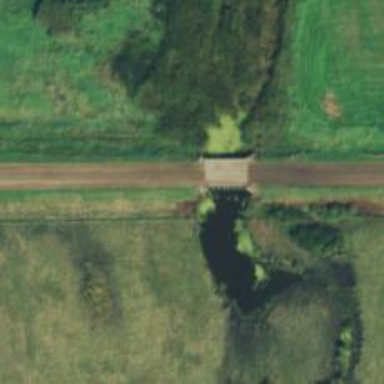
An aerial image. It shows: Residential road with bridge.